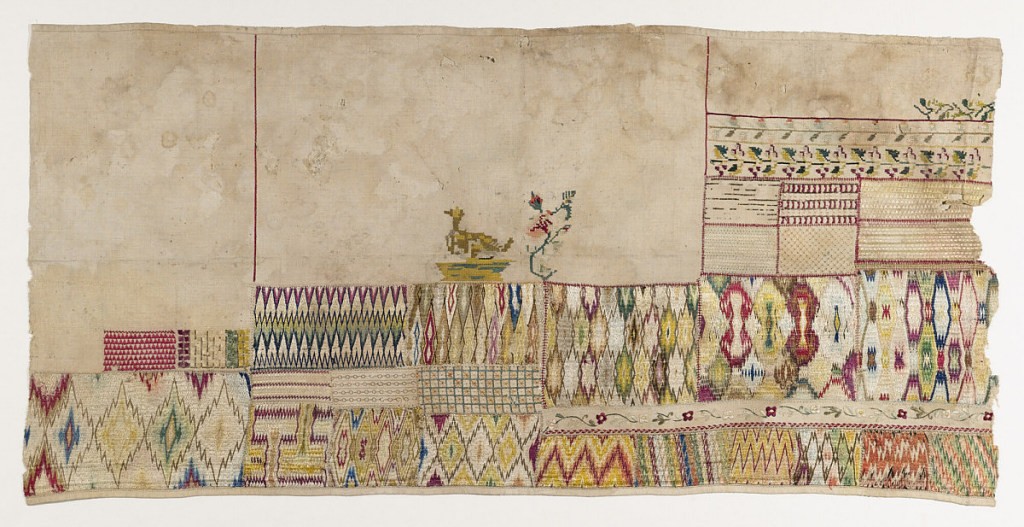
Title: Sampler
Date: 18th century
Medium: silk embroidery on linen foundation Technique: counted satin, herringbone, double running, stem and cross stitches on plain weave
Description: Unfinished horizontal sampler embroidered in vivid colors. The lower half is predominantly bands of flame and geometric patterns. The upper half has some small-scale floral borders and an unfinished bird on a nest.